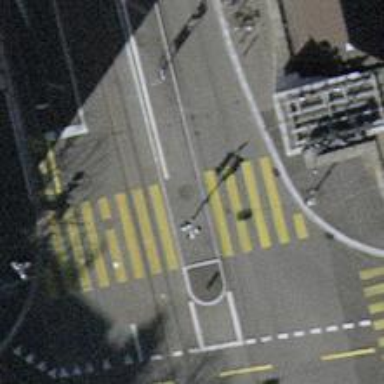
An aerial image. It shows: Marked asphalt footway with crossing markings.